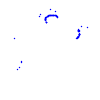
Particle: proton